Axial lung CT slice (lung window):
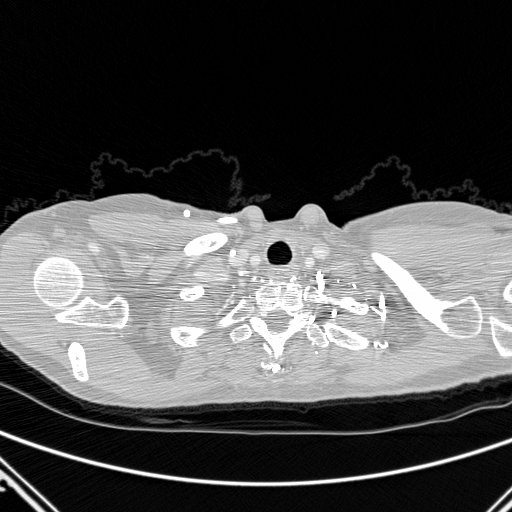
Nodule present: no